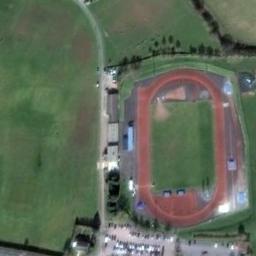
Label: ground_track_field